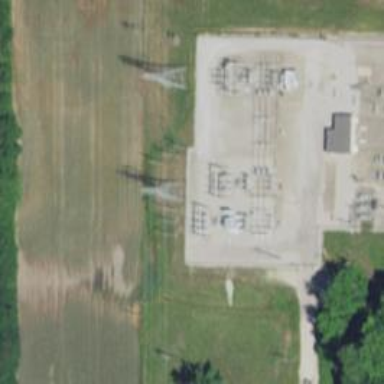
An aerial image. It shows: Switch used for power control.